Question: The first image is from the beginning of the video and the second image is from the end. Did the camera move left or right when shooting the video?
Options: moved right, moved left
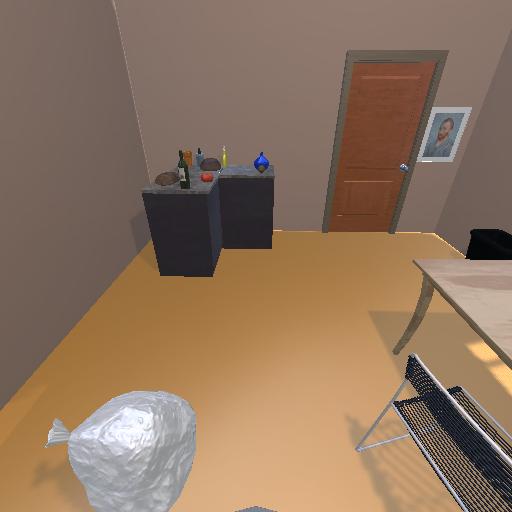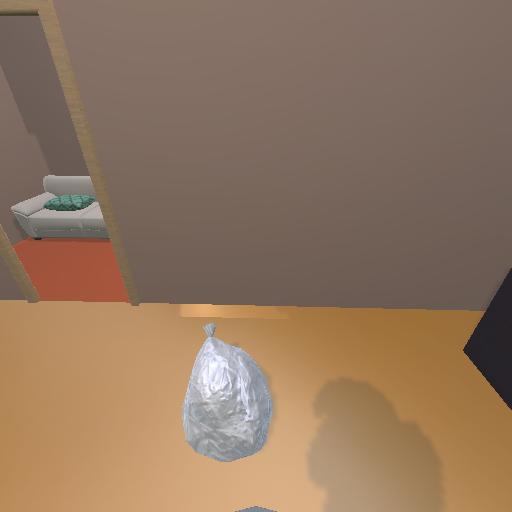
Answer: moved right